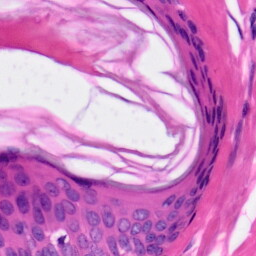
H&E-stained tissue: Skin